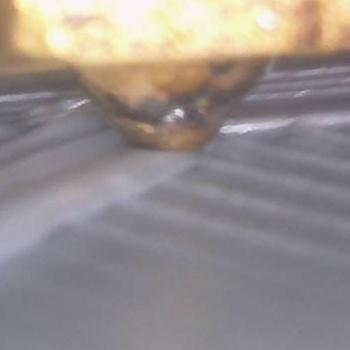
Flow rate: 300%